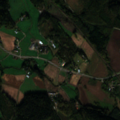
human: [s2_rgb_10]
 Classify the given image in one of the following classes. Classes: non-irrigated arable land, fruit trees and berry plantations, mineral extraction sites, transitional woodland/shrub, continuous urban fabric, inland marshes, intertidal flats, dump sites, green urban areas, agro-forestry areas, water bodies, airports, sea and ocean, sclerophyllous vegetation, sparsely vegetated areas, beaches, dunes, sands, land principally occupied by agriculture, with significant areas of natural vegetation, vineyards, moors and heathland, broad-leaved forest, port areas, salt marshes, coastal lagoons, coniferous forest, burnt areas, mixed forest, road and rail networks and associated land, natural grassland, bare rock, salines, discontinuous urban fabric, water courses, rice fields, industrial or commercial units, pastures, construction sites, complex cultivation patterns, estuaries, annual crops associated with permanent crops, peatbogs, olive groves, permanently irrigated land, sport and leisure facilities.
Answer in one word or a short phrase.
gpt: non-irrigated arable land, land principally occupied by agriculture, with significant areas of natural vegetation, mixed forest, transitional woodland/shrub